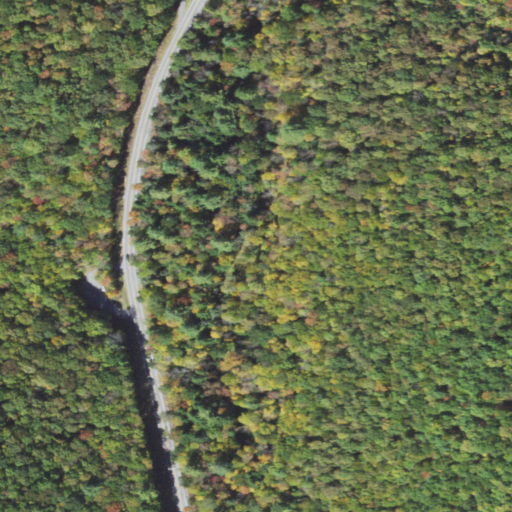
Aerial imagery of valley in Pennsylvania named Tub Hollow containing mixed forest, deciduous forest, open development, and low intensity development